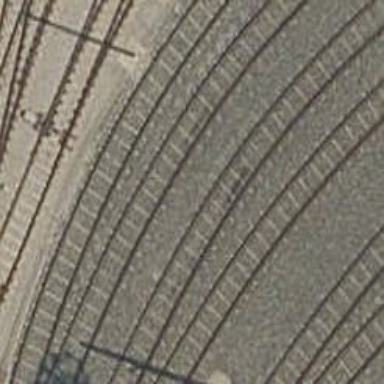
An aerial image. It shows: Yard with electrified contact lines.